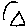
Label: triangle